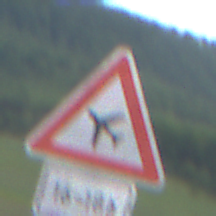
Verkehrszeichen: FlugbetriebRechts
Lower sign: ZeitangabenOhneBeschraenkungAufWochentage1
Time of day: Midday
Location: Outdoor (RoadRail)
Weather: PartlyCloudy
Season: NotSpecified
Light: Natural